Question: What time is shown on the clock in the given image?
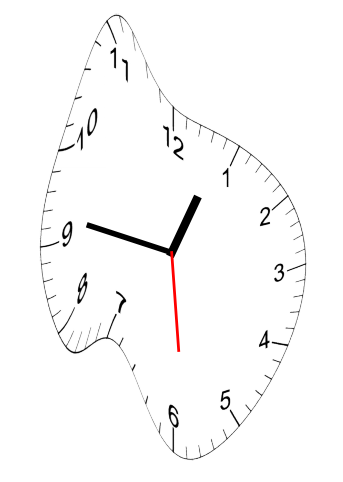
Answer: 12:46:29